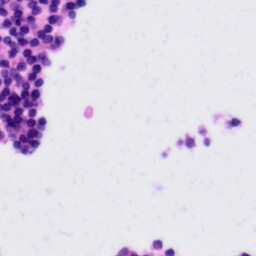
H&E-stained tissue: Tonsil